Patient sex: F
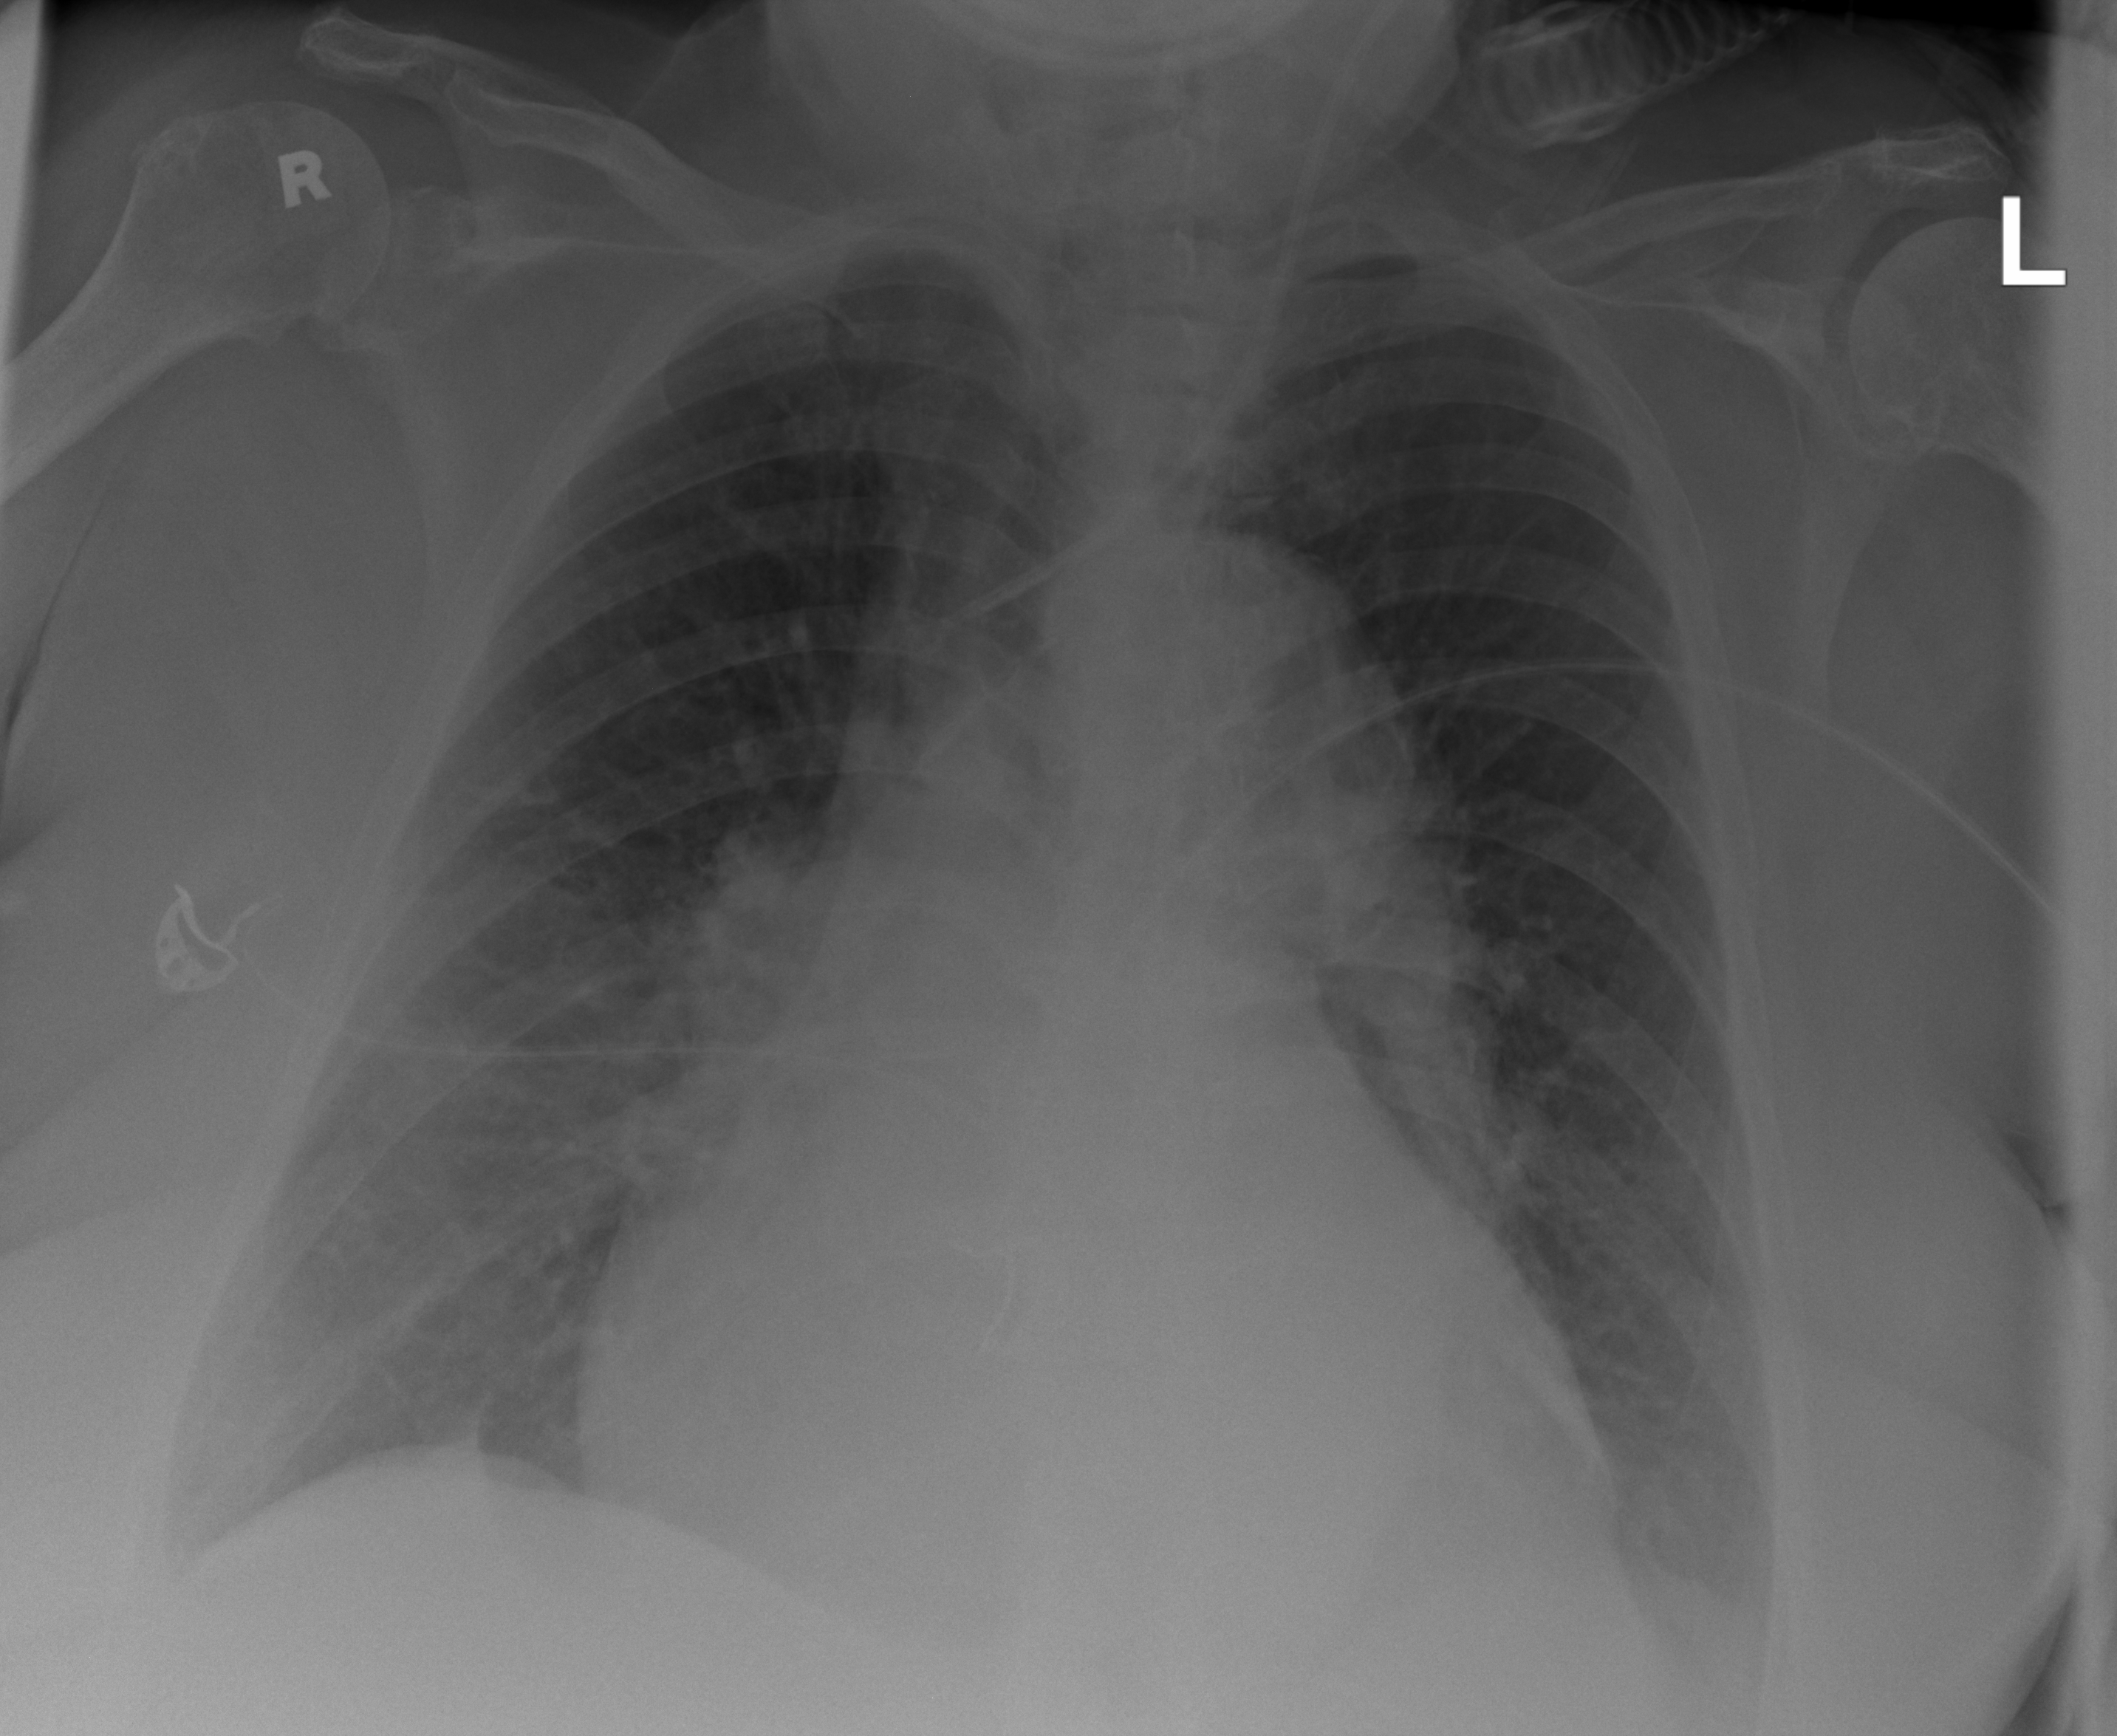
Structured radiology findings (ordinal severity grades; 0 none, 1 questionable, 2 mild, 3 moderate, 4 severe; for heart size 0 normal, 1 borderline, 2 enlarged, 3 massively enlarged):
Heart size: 2
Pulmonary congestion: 1
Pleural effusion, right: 1
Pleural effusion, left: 2
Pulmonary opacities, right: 0
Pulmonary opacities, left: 2
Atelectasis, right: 0
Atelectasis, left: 2